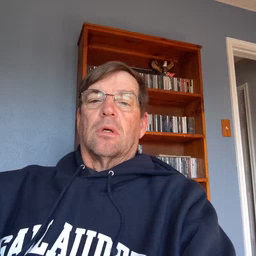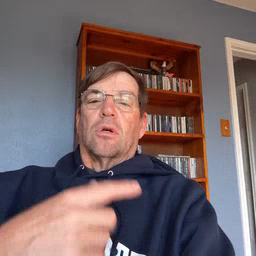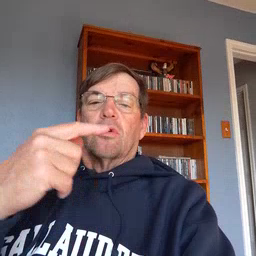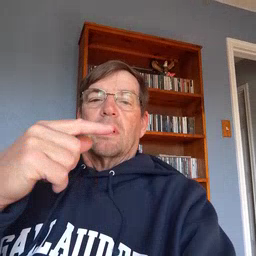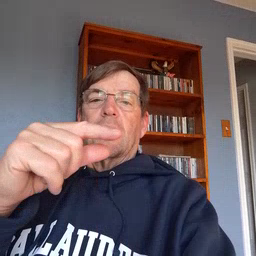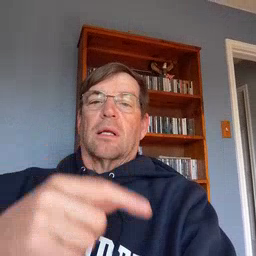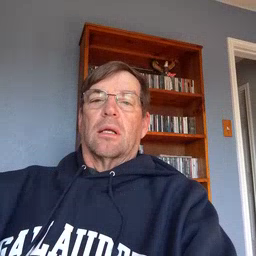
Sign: green